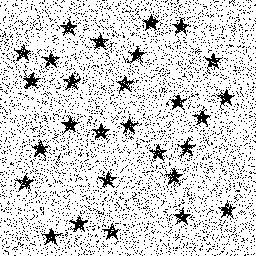
Squares: 0
Triangles: 0
Stars: 28
Total shapes: 28